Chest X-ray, PA view. Patient: 49 years old, sex F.
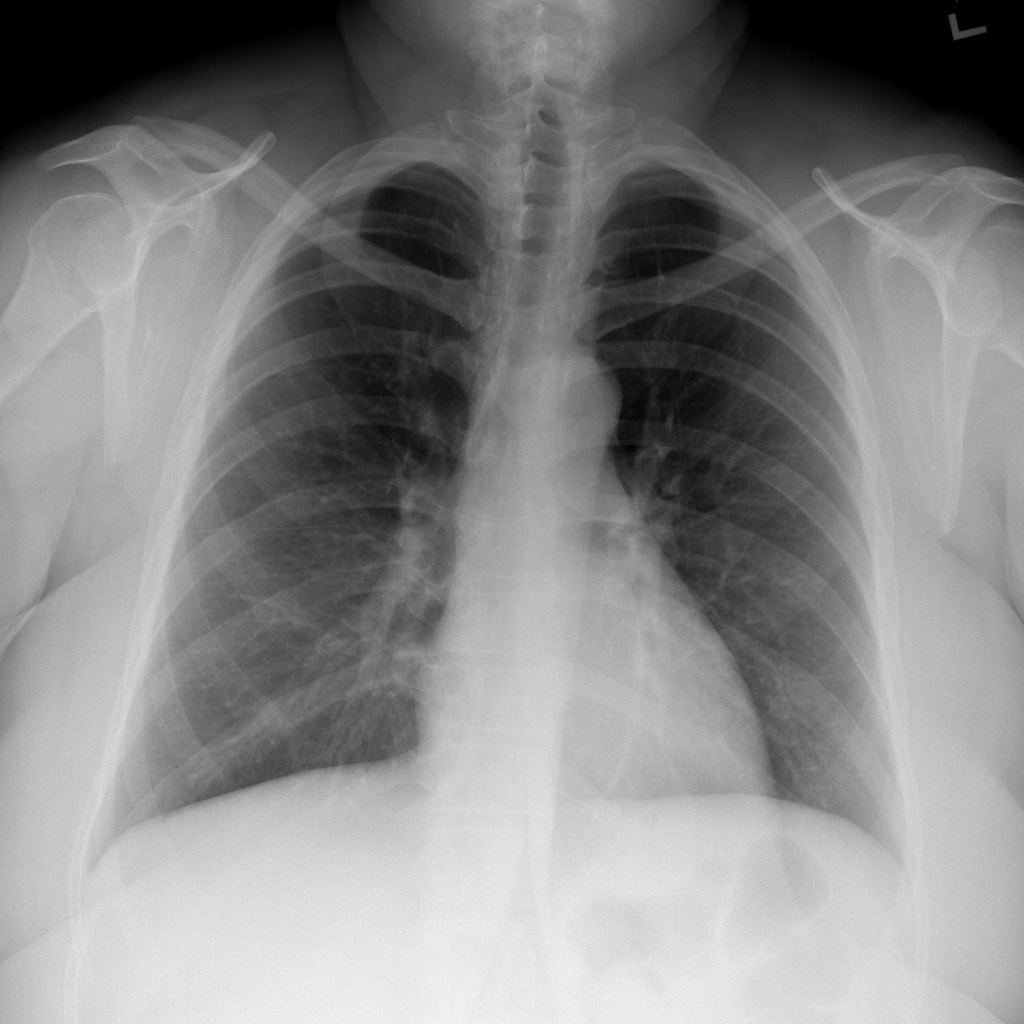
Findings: No Finding